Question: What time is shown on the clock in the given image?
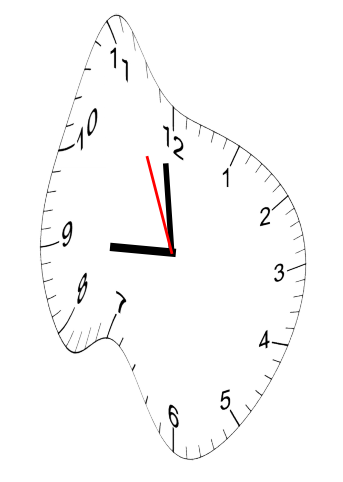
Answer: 08:58:56